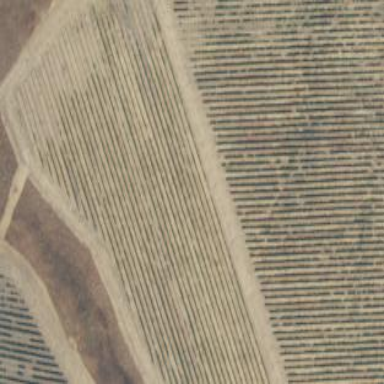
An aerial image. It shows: Vineyard with grape crops.